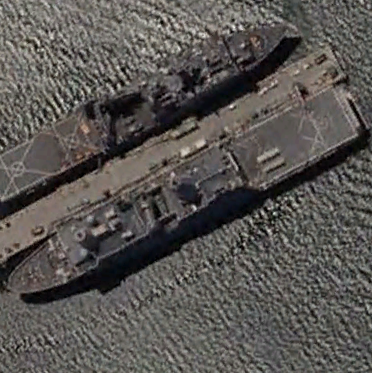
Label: combat